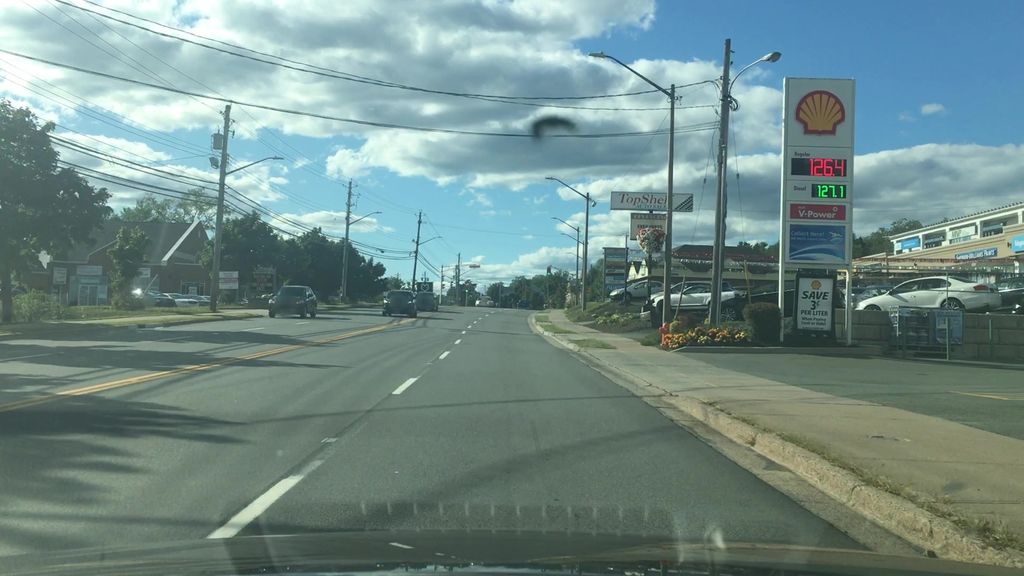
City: halifax